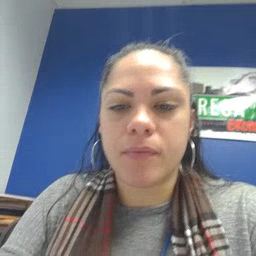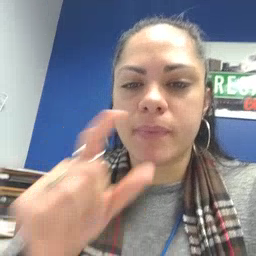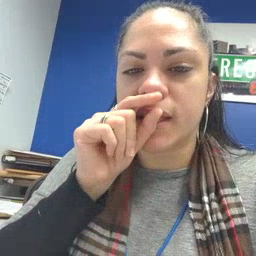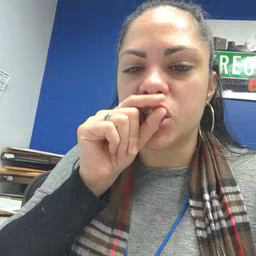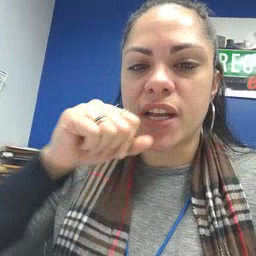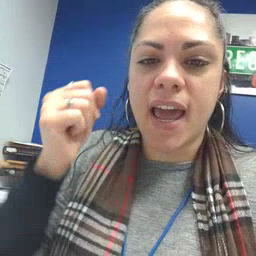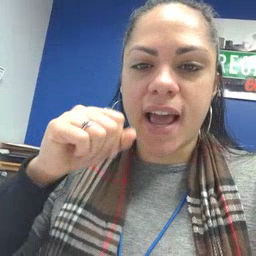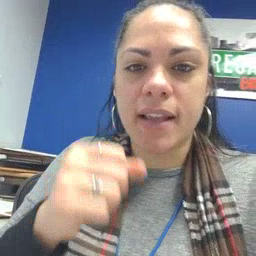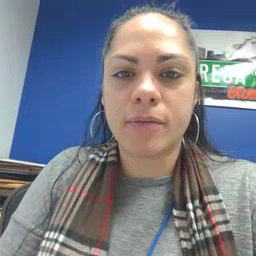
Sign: hen